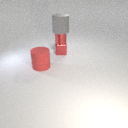
small red metal cube below small red metal cylinder